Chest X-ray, AP view. Patient: 21 years old, sex F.
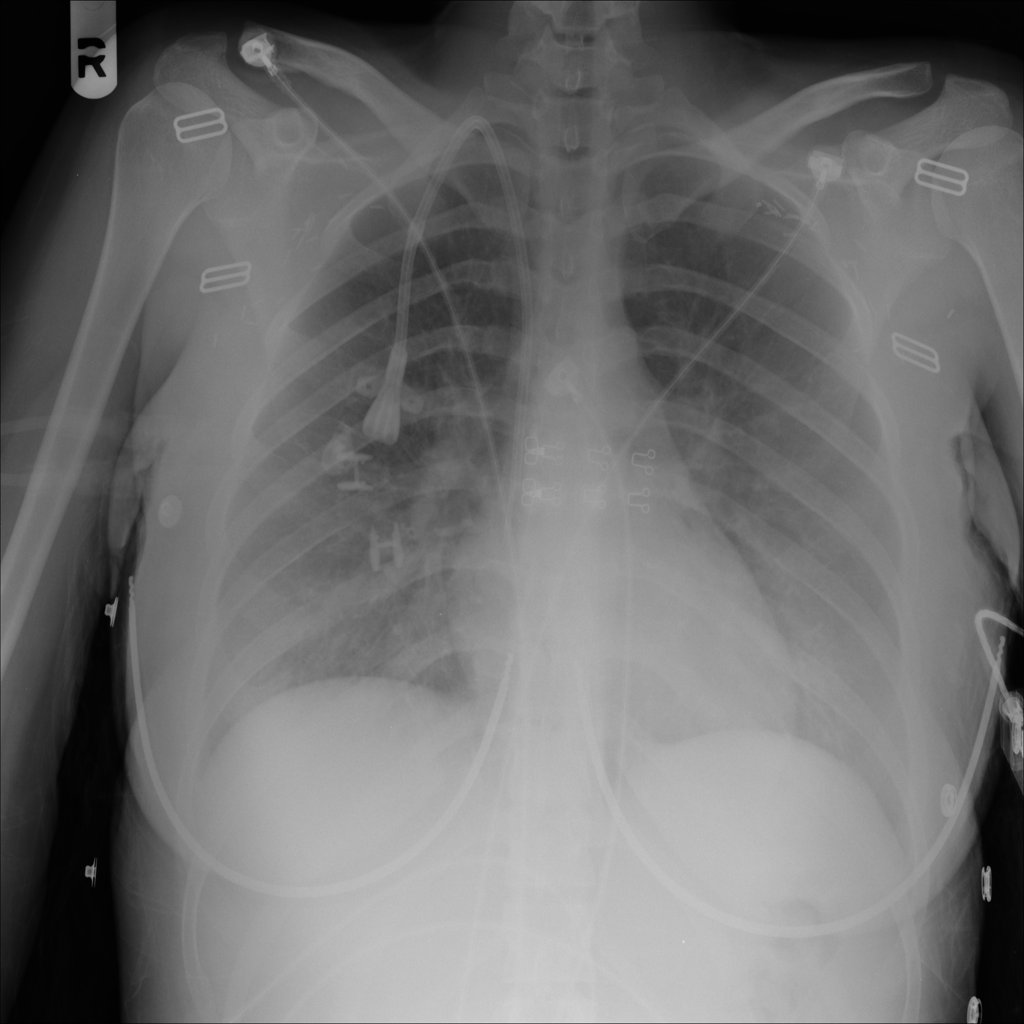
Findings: Edema